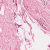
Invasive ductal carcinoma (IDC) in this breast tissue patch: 0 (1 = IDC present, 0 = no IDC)